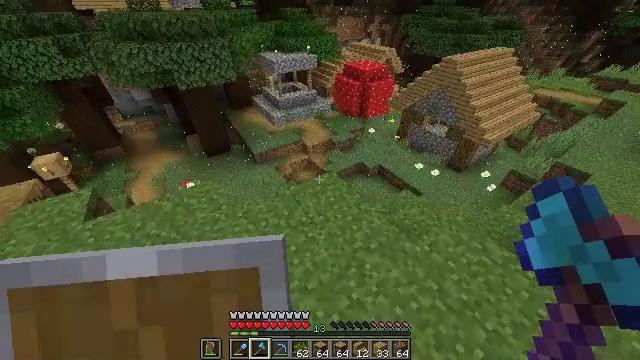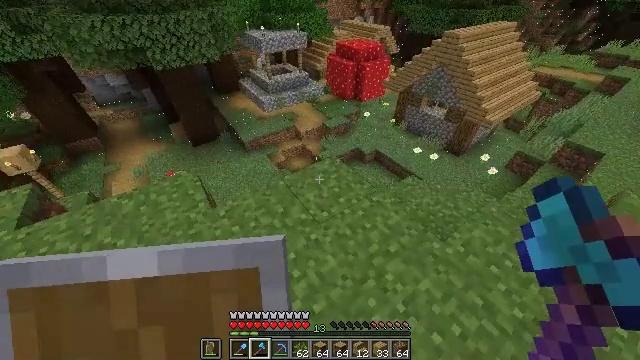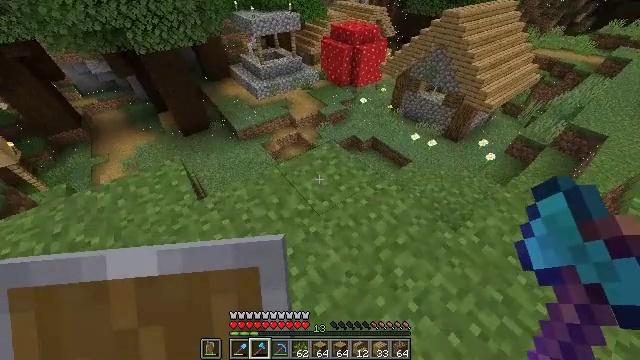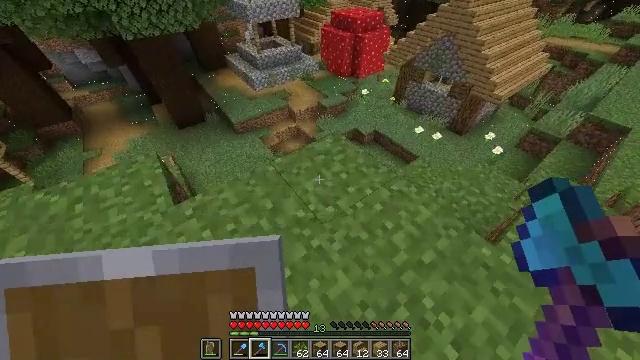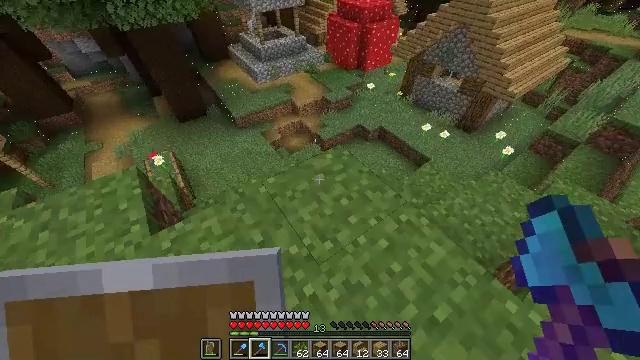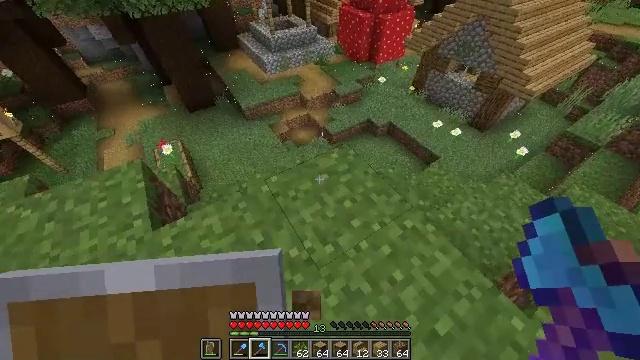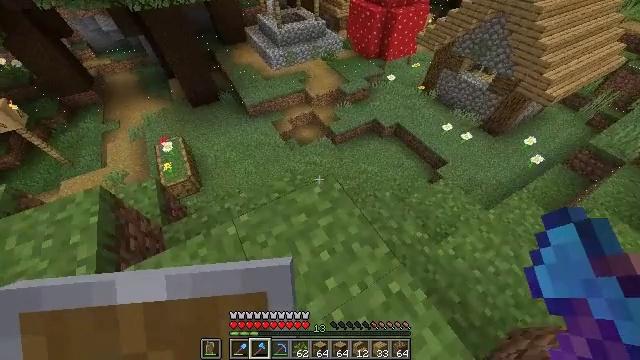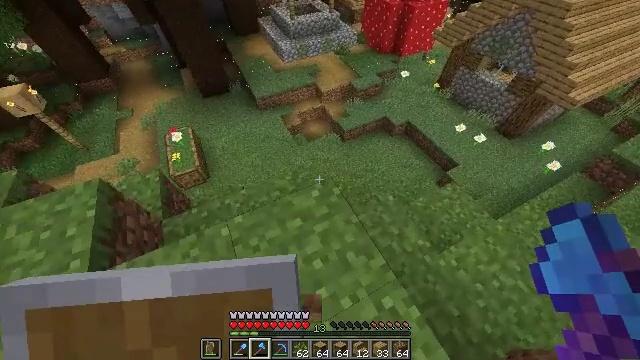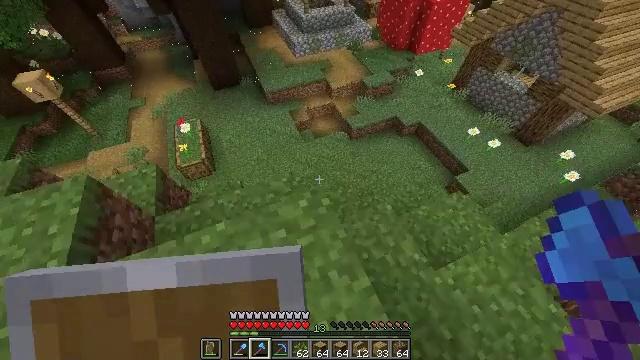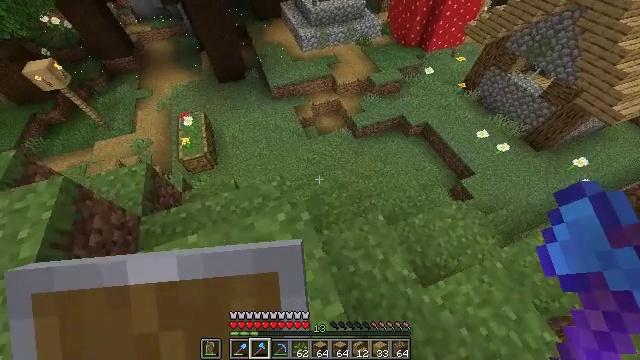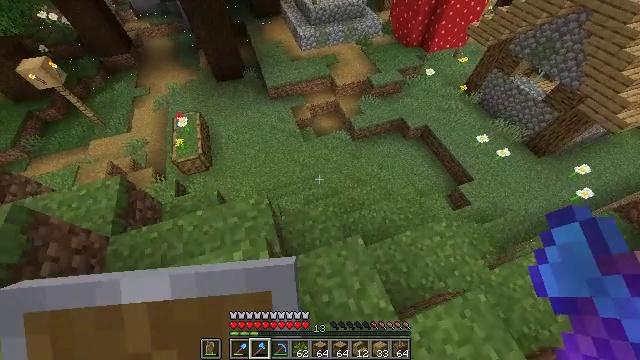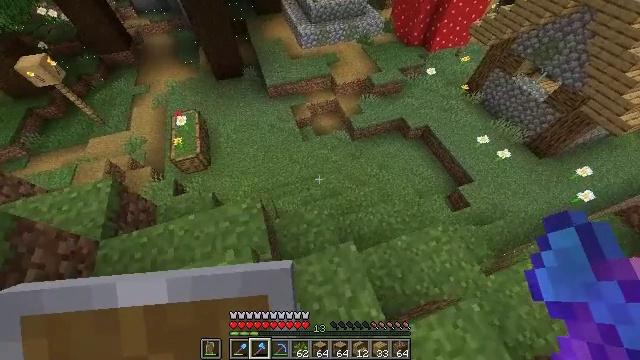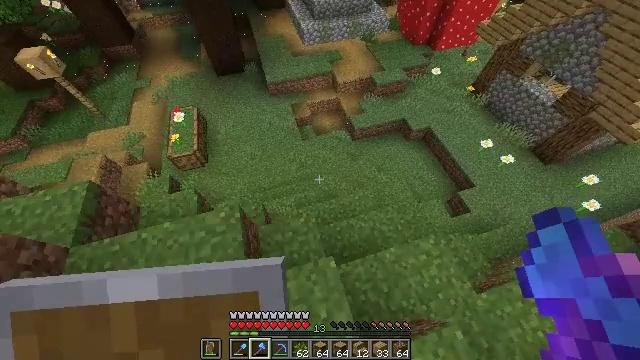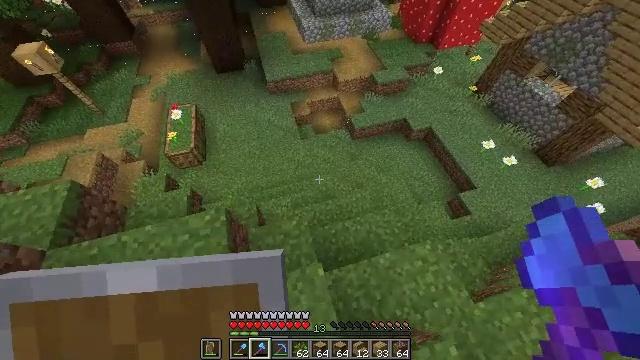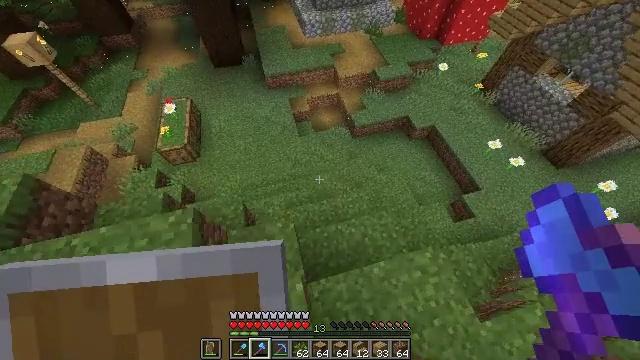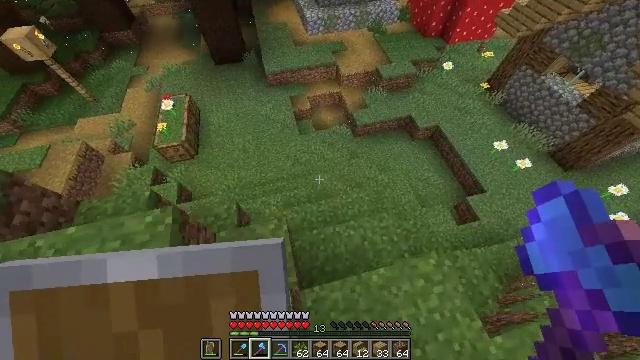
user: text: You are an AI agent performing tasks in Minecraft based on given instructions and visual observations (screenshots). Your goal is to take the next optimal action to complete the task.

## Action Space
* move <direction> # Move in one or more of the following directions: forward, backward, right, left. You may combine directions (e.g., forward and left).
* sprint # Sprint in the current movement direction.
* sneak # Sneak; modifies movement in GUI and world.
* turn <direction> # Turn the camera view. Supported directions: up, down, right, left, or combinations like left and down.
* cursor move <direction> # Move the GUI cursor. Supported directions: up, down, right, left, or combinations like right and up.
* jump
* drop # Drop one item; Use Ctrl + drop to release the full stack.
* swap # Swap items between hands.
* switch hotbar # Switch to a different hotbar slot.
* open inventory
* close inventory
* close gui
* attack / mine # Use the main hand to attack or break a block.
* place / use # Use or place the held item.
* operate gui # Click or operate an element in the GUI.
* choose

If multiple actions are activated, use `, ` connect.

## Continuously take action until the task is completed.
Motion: motion action
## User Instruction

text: Interact with the crafting table to obtain an emerald.
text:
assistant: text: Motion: move forward, turn right and down
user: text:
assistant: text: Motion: move forward and move right, turn right and down
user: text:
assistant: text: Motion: move forward and move right, turn down
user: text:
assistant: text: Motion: move forward and move right, turn left and down
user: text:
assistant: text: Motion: move forward and move right, turn left and down
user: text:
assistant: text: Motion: move forward and move right, turn left and down
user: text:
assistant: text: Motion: move forward and move right, sprint, turn left and down
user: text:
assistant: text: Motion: move forward and move right, sprint, turn left and down
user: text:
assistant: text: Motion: move forward and move right, sprint, turn left and down
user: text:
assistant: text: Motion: move forward and move right, sprint
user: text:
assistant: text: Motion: move forward and move right, sprint
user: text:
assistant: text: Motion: move forward and move right, sprint, turn left
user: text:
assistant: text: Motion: move forward and move right, sprint
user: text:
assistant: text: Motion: move forward, turn left
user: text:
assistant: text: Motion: move forward
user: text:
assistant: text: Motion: move forward, turn left
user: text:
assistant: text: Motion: move forward
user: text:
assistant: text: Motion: move forward
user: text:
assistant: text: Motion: move forward, sprint
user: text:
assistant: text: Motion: move forward, sprint, turn left
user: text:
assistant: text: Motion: move forward, sprint
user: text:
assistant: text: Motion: move forward, sprint
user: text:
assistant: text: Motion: move forward
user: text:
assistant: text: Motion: move forward
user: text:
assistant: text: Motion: move forward, sprint
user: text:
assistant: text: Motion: move forward, sprint, turn up
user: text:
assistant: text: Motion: move forward, sprint, turn up
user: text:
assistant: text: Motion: move forward, sprint, turn up
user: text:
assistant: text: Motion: move forward, turn left and up
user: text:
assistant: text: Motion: move forward, sprint, turn left and up